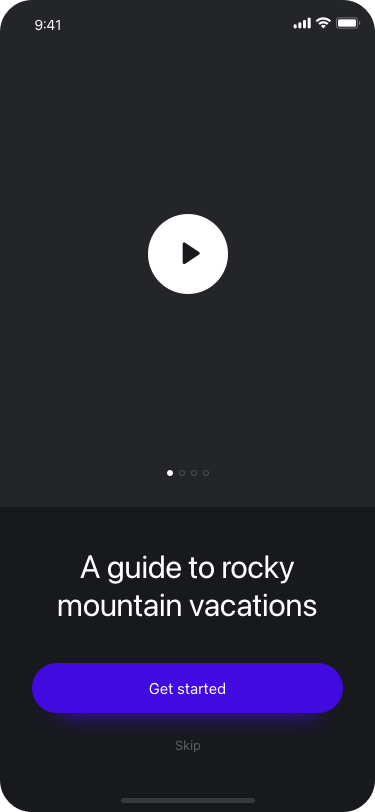
Text in this UI design:
Get started
Skip
A guide to rocky mountain vacations